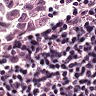
Metastatic tissue present: yes